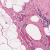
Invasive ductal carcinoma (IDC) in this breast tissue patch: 1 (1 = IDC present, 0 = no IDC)